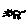
Label: cat